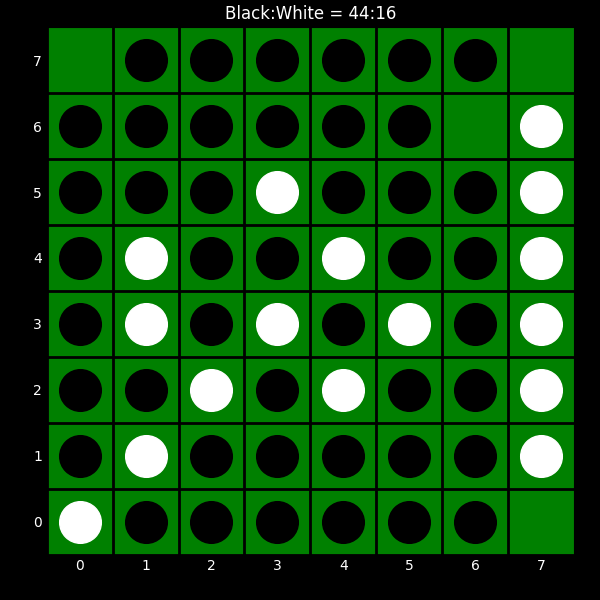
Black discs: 44
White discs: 16